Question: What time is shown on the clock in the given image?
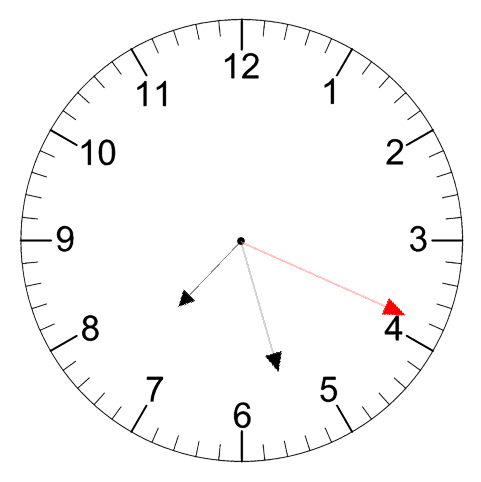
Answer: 07:27:19